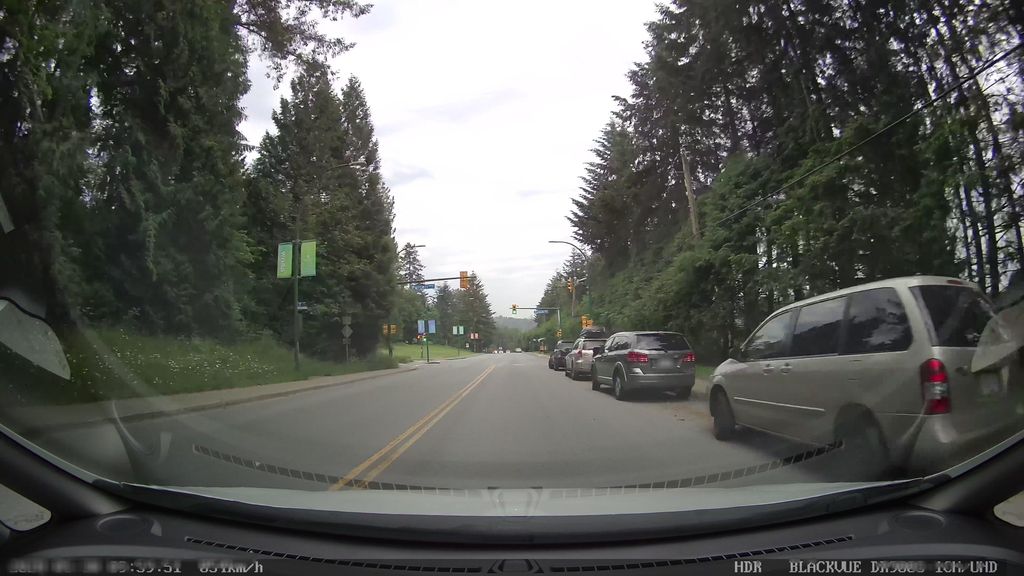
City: vancouver